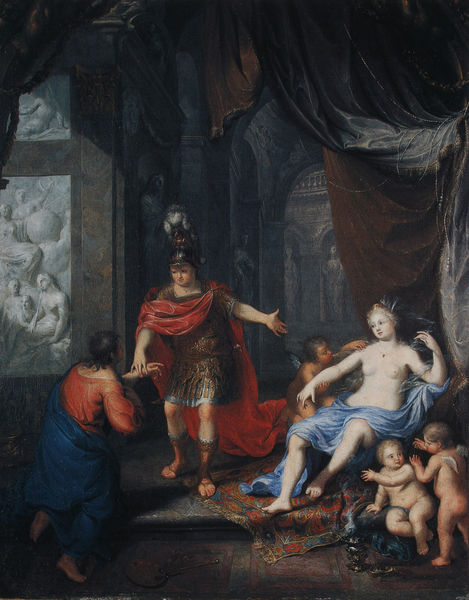
Titel: Alexander der Große überlässt Kampaspe dem Maler Apelles
Standort: Mainz
Institution: Landesmuseum
Schlagwörter: akt, blau, flügel, fuß, gemälde, hand, kampf, mann, nackt, schatten, umhang, weiß, menschen, sitzen, braun, brust, busen, fenster, frau, geste, grau, licht, männer, raum, schmuck, schwarz, szene, zimmer, dame, rot, tuch, hochformat, malerei, rock, teppich, architektur, arm, augen, barock, bibel, blass, falten, federn, gesicht, inkarnat, mensch, rahmen, sockel, stehen, hände, innenraum, vorhang, öl, boden, gewand, interieur, stoff, tücher, drei, ohren, kinder, engel, putte, putto, federbusch, relief, brüste, füße, hintern, liegen, sitz, bogen, violett, baby, saal, thron, gardine, festhalten, leuchter, stufe, sandalen, halbakt, nackte, zeigen, halle, wände, nacktheit, nische, antike, krank, künstler, greifen, uniform, knien, soldat, helm, herrscher, mythologie, ritter, rüstung, rom, römer, wandbilder, sandale, skulpturen, jesus, anbieten, antik, versuchung, krieger, griechenland, bleich, audienz, bittsteller, venus, baldachin, bettler, feldherr, tempel, ankunft, helmbusch, gottheit, putten, maria, bote, babies, bitte, putti, athene, wandbehang, gewebt, bitten, römisch, repoussoir, martin, kape, alexander, vergebung, jakob, gelangweilt, hüfttuch, fraz, kindermord, bibelszene, bethlehem, ares, knieender, anhörung, teppicj, bethlehemitischer kindermord, gadine, herone, lichs, rüstunck, bittender, 16. jh., teppivh